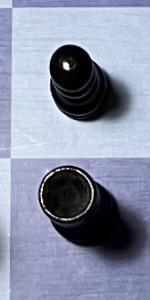
Label: Rook_Black